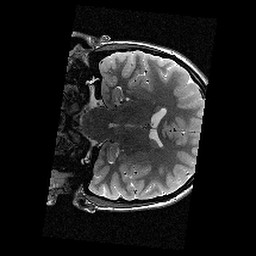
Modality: T2w
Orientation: coronal
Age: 12
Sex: female
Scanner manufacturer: siemens
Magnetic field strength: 3 T
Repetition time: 9.23 s
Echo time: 0.067 s